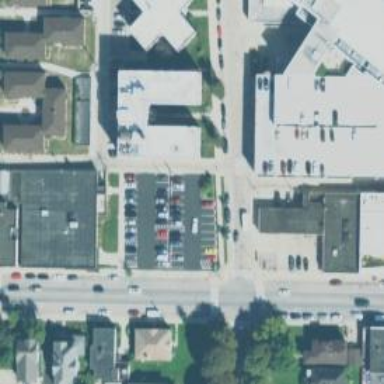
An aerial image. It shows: Alley classified as service road.